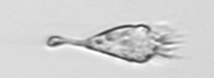
Label: Paratontonia_gracillima